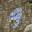
Label: 9